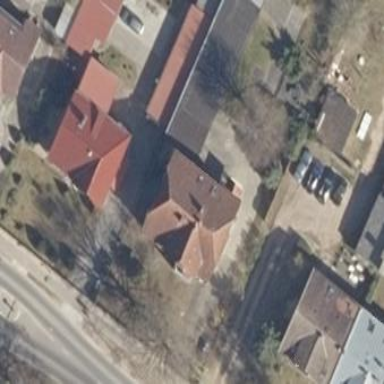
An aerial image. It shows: Half-hipped roof house.